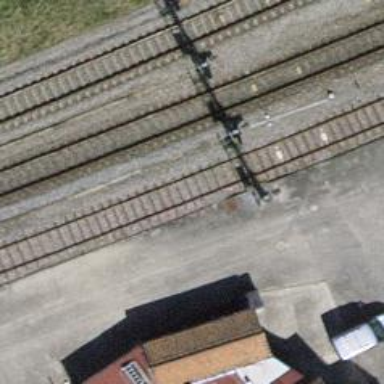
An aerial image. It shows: Railway yard with one track.